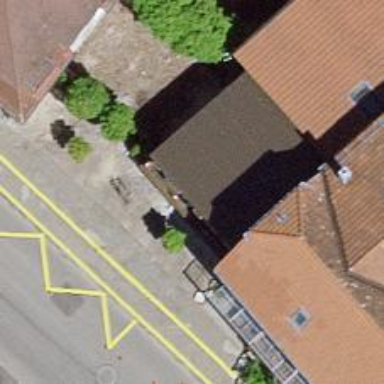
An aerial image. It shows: Hardware shop.